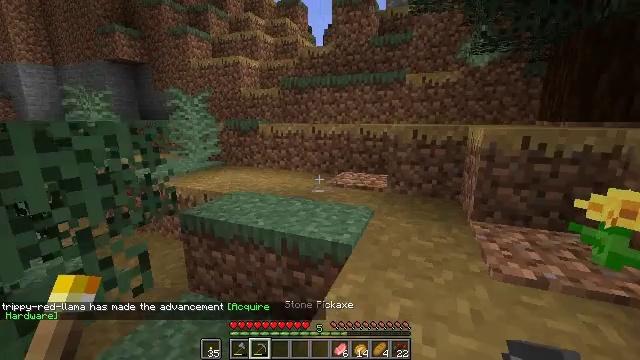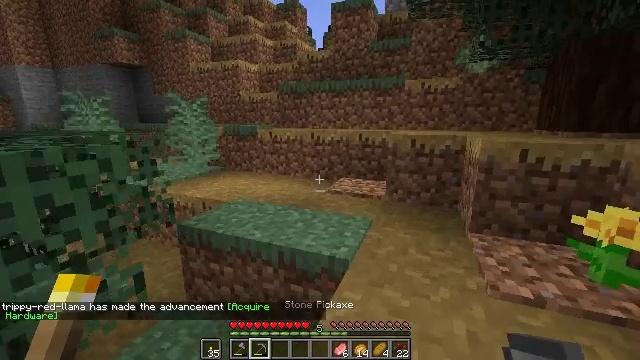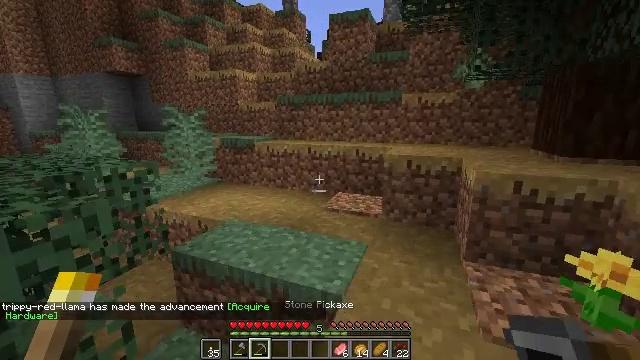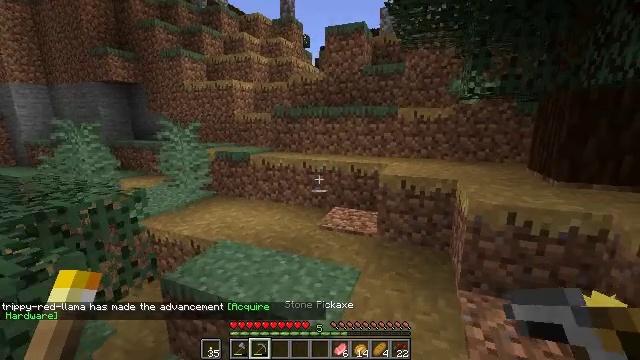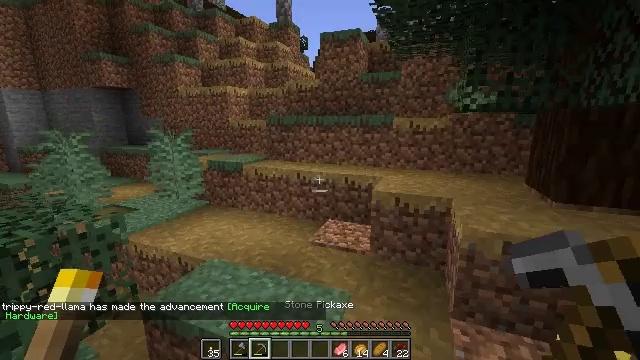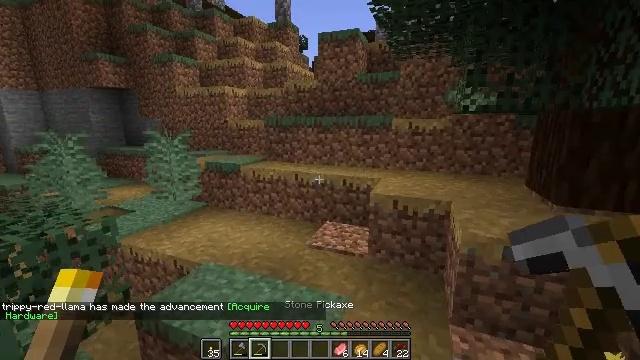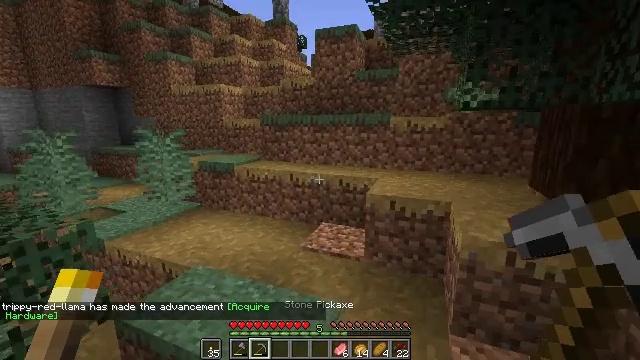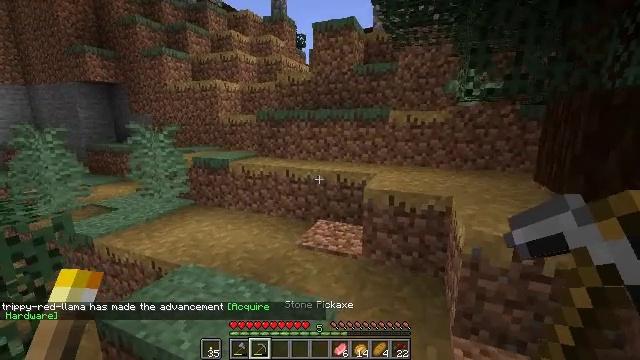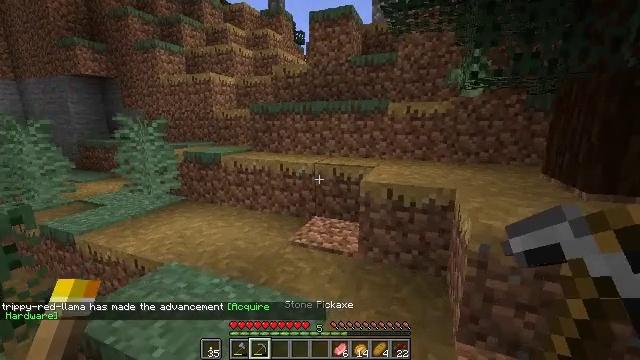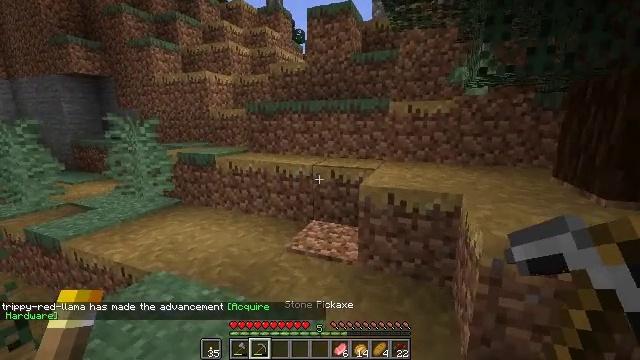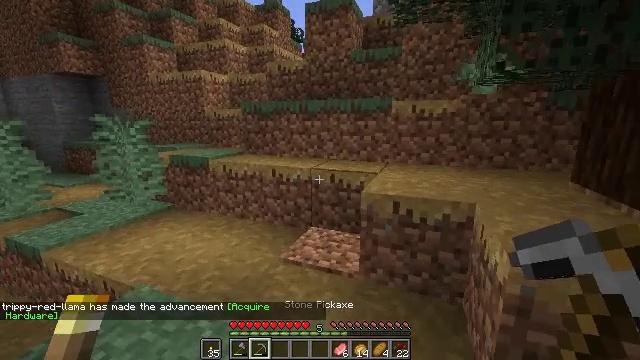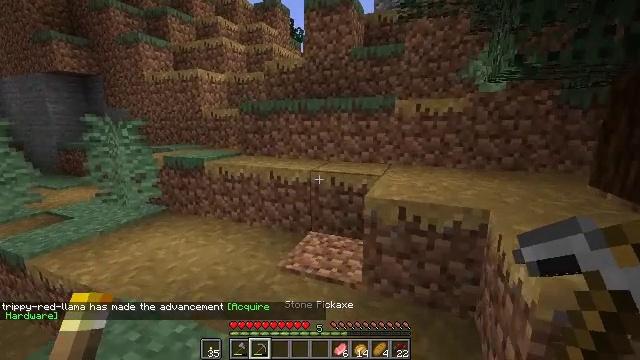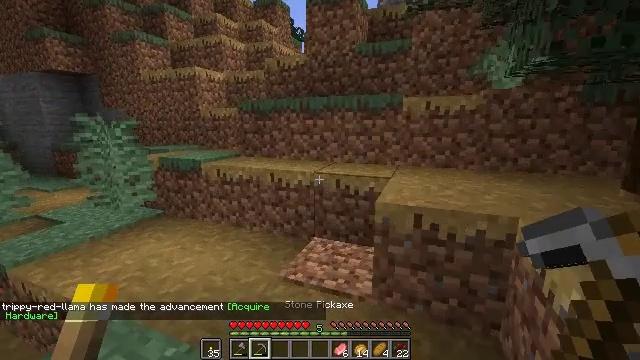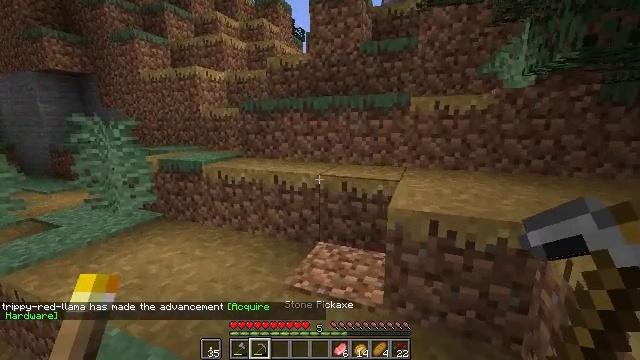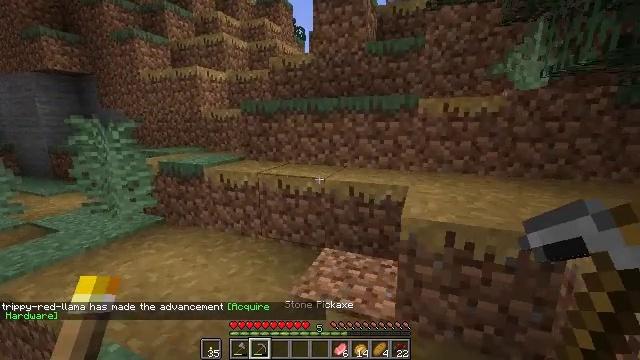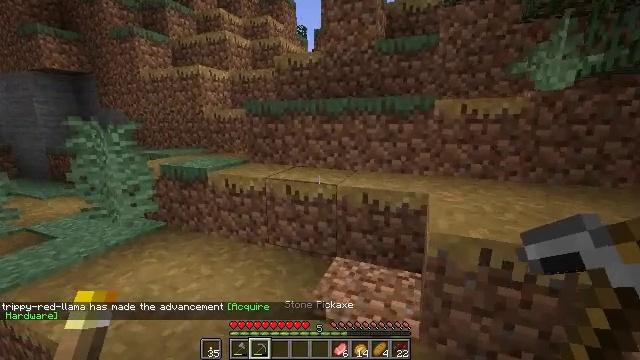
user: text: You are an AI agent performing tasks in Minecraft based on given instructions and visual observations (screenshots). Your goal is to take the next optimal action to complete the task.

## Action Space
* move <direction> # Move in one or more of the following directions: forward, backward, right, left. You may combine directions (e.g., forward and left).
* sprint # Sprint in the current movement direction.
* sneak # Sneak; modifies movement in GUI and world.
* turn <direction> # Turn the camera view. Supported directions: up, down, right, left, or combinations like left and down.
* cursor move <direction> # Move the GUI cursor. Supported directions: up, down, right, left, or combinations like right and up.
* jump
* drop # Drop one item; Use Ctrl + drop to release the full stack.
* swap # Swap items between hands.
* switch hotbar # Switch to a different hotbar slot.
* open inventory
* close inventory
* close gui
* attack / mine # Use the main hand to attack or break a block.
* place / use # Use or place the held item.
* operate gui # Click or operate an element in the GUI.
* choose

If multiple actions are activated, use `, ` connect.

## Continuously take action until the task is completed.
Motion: motion action
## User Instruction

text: Collect spruce leaves for landscaping.
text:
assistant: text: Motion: move forward and move right, jump
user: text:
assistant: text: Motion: move forward and move right, jump
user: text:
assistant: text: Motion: move forward and move right, jump
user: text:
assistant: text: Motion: move forward, jump
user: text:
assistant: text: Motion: move forward, jump
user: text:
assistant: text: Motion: move forward, jump
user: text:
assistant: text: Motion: move forward, jump
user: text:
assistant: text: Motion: move forward
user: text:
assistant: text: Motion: move forward
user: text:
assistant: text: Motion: move forward
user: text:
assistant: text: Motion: move forward
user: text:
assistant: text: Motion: move forward and move left
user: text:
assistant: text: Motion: move forward and move left
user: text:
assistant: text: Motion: move forward and move left
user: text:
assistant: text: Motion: move forward and move left
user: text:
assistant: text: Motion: move forward, turn left and up
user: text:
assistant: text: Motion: move forward, turn left
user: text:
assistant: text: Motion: move forward, turn left
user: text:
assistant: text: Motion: move forward, turn left
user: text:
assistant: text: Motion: move forward
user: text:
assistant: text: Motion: move forward, turn right and up
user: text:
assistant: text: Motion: move forward
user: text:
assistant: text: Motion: move forward
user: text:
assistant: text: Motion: move forward
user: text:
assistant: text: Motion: move forward
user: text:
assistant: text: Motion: move forward, jump
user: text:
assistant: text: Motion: move forward, jump
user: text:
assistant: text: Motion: move forward, jump
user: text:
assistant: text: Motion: move forward, jump
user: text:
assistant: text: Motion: move forward, jump